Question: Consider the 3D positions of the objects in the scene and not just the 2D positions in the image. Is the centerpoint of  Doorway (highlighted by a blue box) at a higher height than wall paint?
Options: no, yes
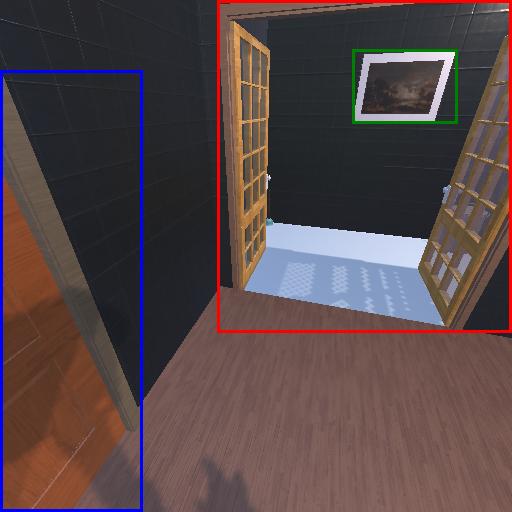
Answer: no